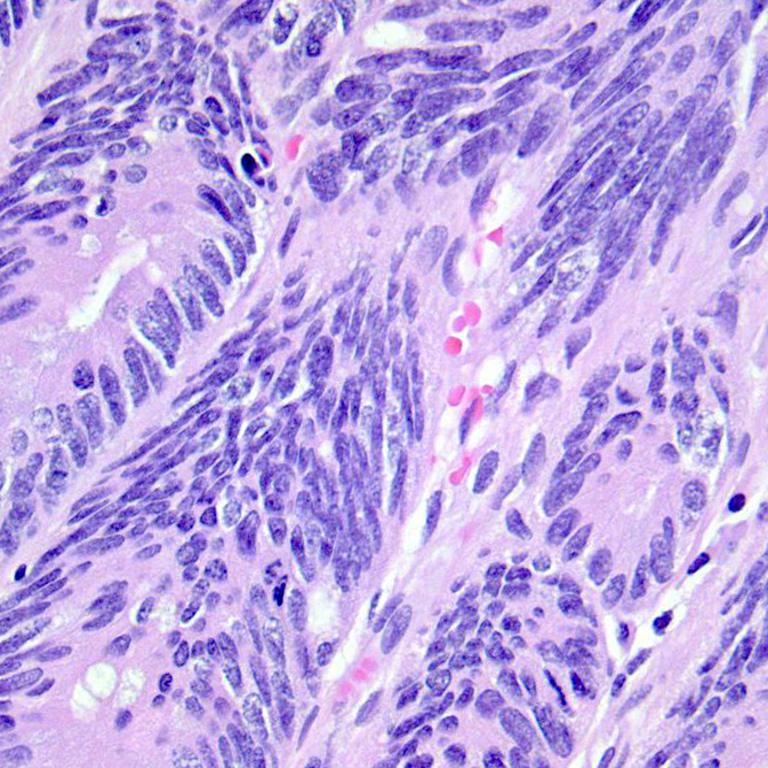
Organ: colon
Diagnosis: adenocarcinomas